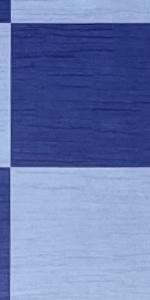
Label: Empty